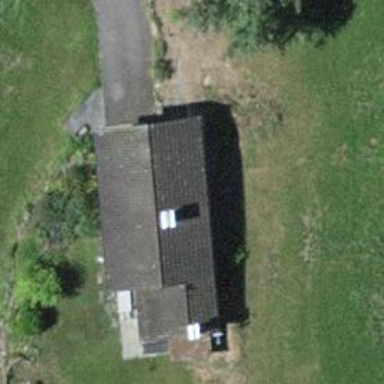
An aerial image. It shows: Simple and straightforward house.